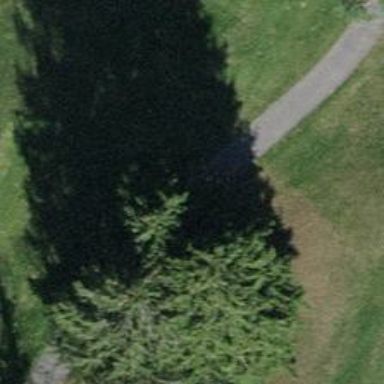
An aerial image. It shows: Designated golf cart path with asphalt surface alongside service road.